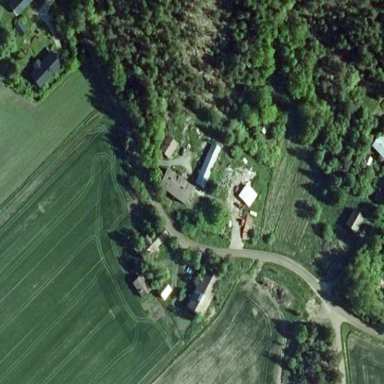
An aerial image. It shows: Farm with farmyard.